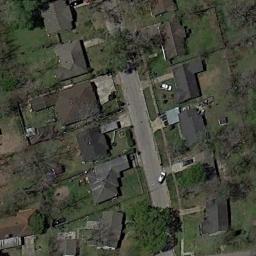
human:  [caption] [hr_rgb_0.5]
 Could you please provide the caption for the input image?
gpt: There are many buildings in medium residential area .

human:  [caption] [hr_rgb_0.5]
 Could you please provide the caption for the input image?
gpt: The medium residential is on the grass next to the road .

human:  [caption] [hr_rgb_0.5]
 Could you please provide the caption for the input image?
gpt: There are few houses in medium - sized areas .

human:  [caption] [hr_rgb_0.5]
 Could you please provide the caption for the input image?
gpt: The medium residential area has some houses arranged in lines and a road goes through the medium residential area .

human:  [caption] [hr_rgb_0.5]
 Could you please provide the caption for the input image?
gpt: There are some black buildings on green lawns on the  medium residential area .